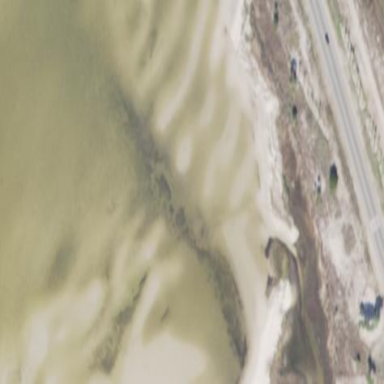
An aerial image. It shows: Sandy area in nature.